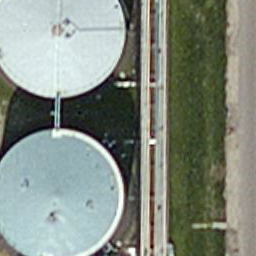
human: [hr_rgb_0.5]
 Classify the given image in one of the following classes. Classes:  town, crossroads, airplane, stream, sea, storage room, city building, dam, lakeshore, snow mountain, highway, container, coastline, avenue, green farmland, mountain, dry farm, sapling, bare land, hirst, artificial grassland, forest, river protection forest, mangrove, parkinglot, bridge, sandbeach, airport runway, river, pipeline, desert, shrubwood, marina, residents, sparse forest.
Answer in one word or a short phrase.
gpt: storage room